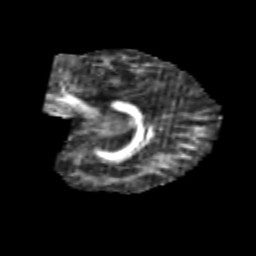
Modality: FA
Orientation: sagittal
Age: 6
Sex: male
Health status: healthy